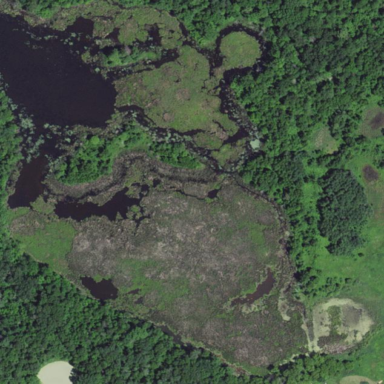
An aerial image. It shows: Marsh wetland.